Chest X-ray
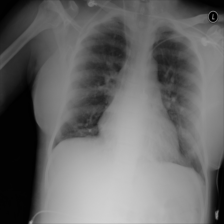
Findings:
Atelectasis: negative
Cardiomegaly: negative
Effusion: negative
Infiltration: negative
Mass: negative
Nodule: negative
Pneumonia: negative
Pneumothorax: negative
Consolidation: negative
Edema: negative
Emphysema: negative
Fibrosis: negative
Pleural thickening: negative
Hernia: negative